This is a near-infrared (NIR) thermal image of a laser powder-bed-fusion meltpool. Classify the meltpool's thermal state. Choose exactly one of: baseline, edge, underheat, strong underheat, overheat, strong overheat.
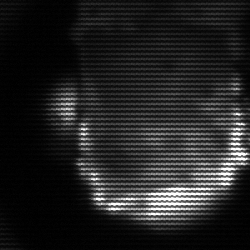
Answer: baseline